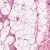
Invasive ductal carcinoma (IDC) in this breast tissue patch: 0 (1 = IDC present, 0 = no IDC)